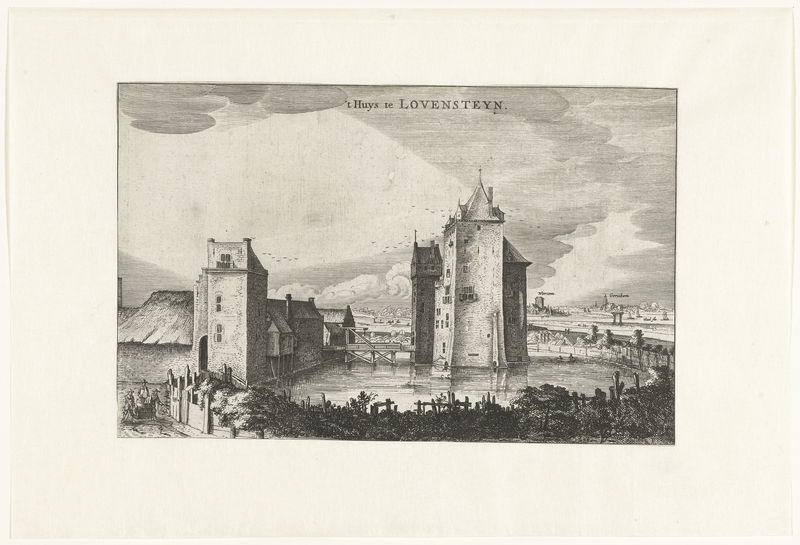
Titel: Ontsnapping van Hugo de Groot in de boekenkist uit Slot Loevestein
Standort: Amsterdam
Institution: Rijksmuseum
Schlagwörter: arch, people, stairs, white, window, black, gray, grey, old, wall, windows, picture, reflection, wood, smoke, cloud, clouds, sky, stone, tree, building, hill, house, lake, landscape, water, horizon, roof, tower, trees, village, forest, grass, light, river, bushes, entrance, plants, black and white, castle, shadow, realism, bird, sketch, birds, cross, bridge, fence, town, city, menschen, walls, buildings, gate, engraving, pencil, smog, medieval, carriage, pond, wolken, fields, lithograph, paint, spire, impressionistic, land, tan, turret, towers, text, straw, words, europe, finial, woods, vista, schloss, european, moat, pathway, dam, spires, fortress, burg, kupferstich, smock, te, villagers, trench, niederlande, roadway, black and whie, lovensteyn, huys, wassergraben, ziehbrücke, niderlande, tex, finiial, lowenstein, levensteyn, huys te lovensteyn, 't huys te lovensteyn